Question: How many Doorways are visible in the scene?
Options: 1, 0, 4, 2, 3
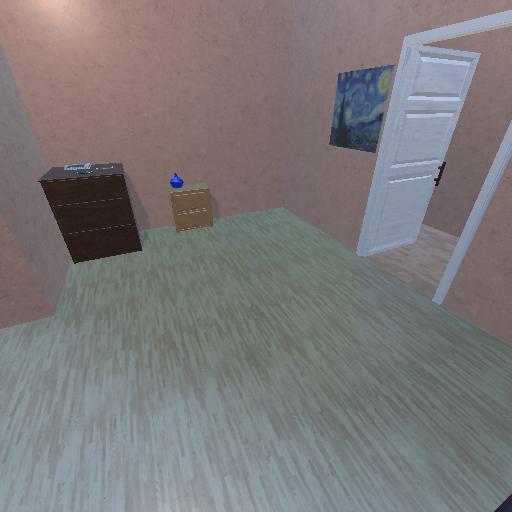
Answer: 1